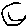
Label: moon